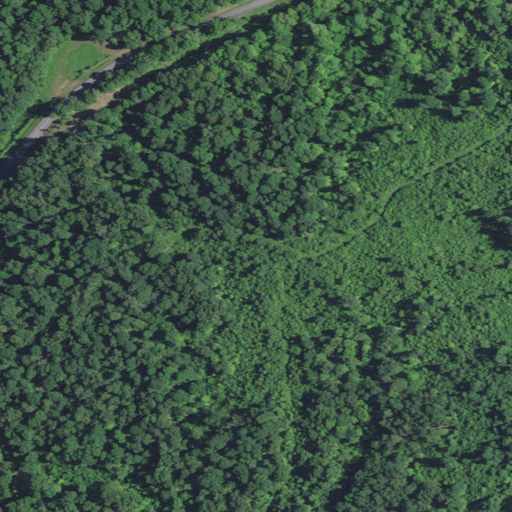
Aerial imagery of mountain in Kentucky named Trice Hill containing deciduous forest, open development, and mixed forest